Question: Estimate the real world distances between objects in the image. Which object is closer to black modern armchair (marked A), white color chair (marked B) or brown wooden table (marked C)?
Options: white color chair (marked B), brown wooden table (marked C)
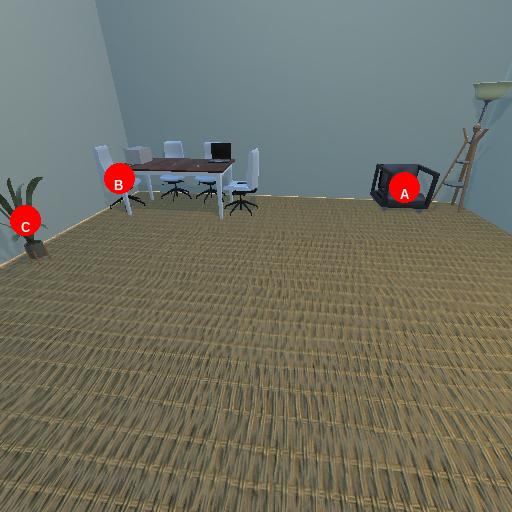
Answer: white color chair (marked B)